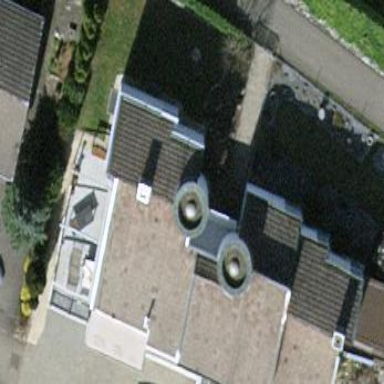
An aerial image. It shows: Terrace building.